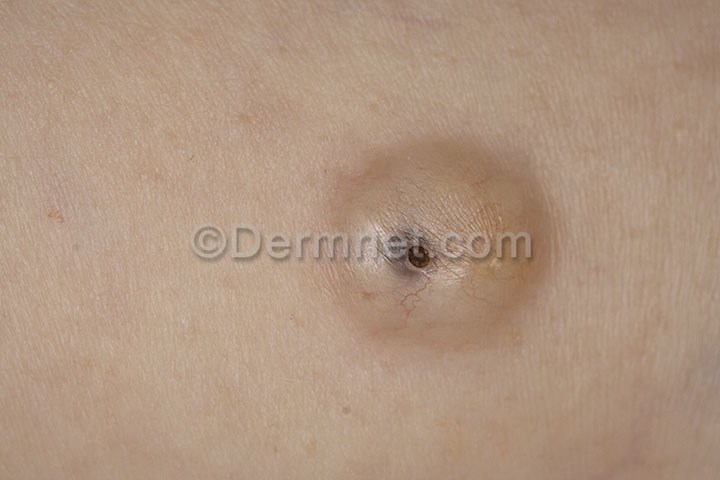
Disease: Seborrheic Keratoses and other Benign Tumors